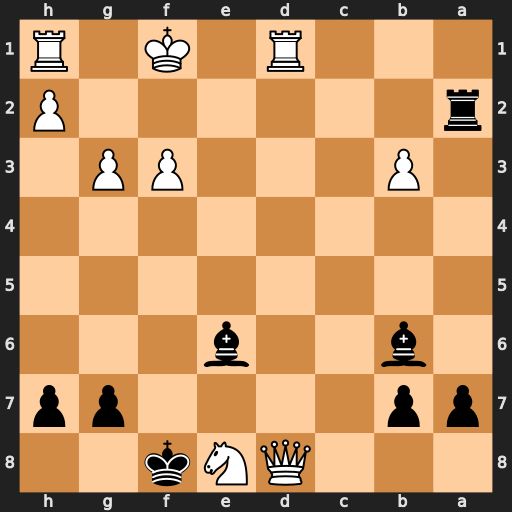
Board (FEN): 3QNk2/pp4pp/1b2b3/8/8/1P3PP1/r6P/3R1K1R
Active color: b
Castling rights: -
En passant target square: -
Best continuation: Bh3+ Ke1 Bf2#